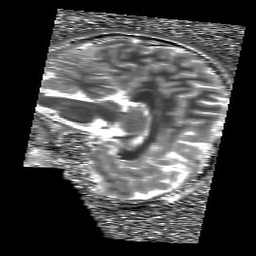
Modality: T1map
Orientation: sagittal
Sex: female
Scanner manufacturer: siemens
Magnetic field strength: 3 T
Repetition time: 5 s
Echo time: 0.00368 s